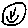
Label: smiley face